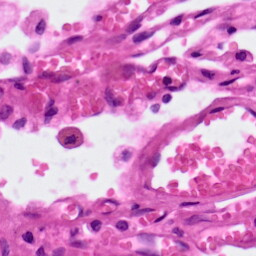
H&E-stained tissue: Lung